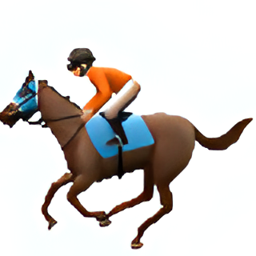
Name: horse racing
Emoji: 🏇🏼
Group: People & Body
Sub-group: person-sport